Question: I'm using Jetty 8.0. to create a simple web server (html/json/png) inside my java application.
I added an handler to use jsp pages positioned inside a package (as mentioned here: <URL>:
'''
String WEBAPPDIR = "com/econorma/jsp/resources";
String CONTEXTPATH = "/jsp";
URL warUrl = WebApplication.class.getClassLoader().getResource(WEBAPPDIR);
final String warUrlString = warUrl.toExternalForm();
WebAppContext webapp = new WebAppContext(warUrlString, CONTEXTPATH);
'''
I tested this code in Eclipse without any problems: html and jsp both work.

My problem come when I run my jar deployed. I get NULL POINTER exception in the getClassLoader line.
I try to put the slash at the end of WEBAPPDIR as mentioned in one StackOverflow post but, also if I solve the null pointer exception, I can't me it work.
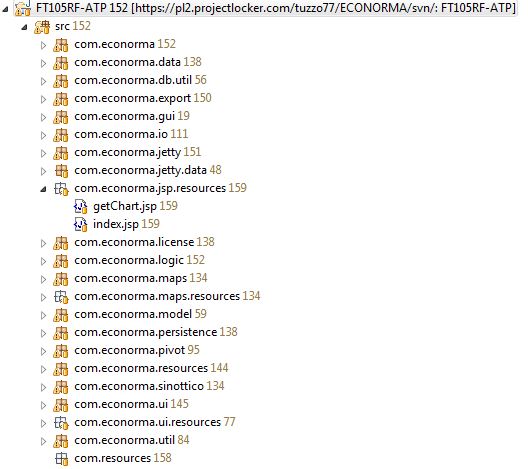
Answer: There was two problems for my embedded jetty and jsp:
1-Missing code before calling my webClass:
'''
System.setProperty("org.apache.jasper.compiler.disablejsr199", "true");
'''
2-The Eclipse export to prepare the jar: I used the EXTRACT method and non the PACKAGE one and so it wasn't possibile to find jsp inside the jar.